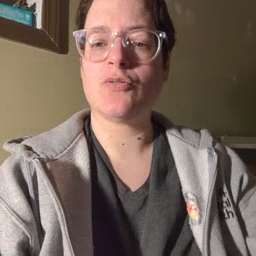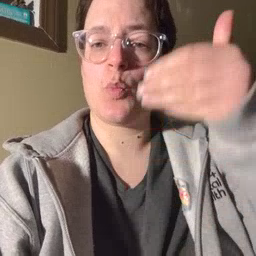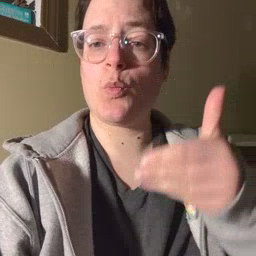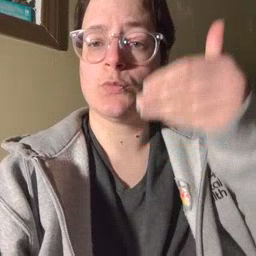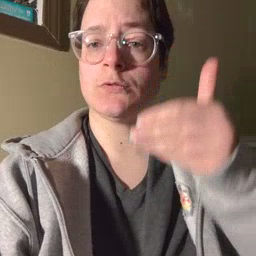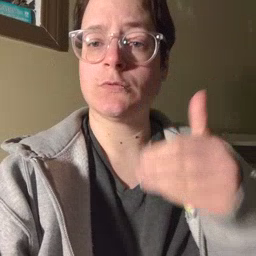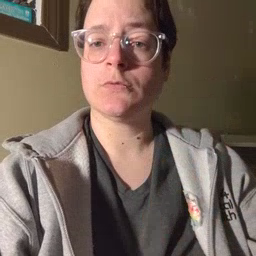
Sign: glasswindow